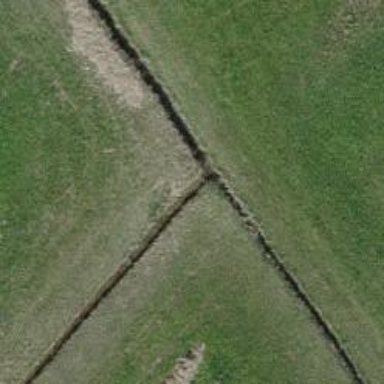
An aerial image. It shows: Ditch in the surroundings.